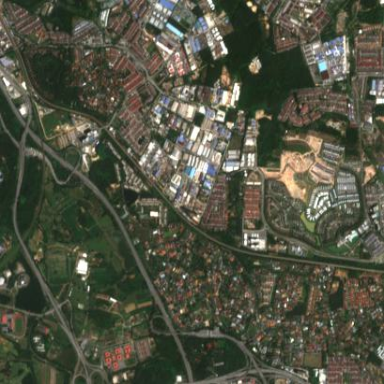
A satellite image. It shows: Gated residential neighbourhood.